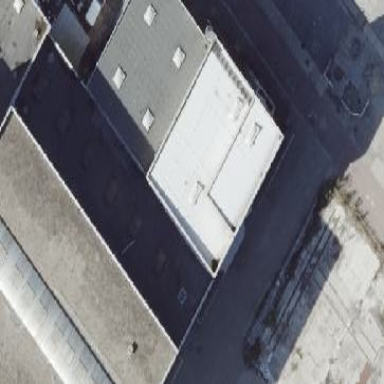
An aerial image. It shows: Building with flat roof.